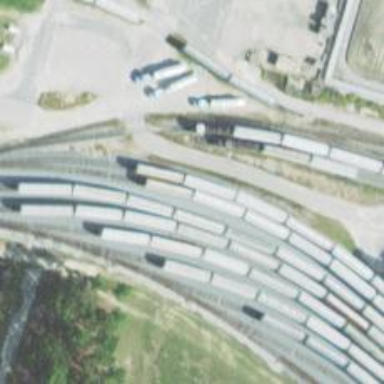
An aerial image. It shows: Railway spur service.